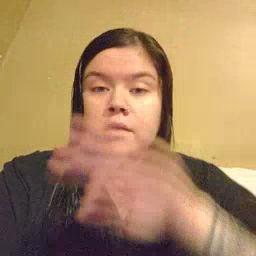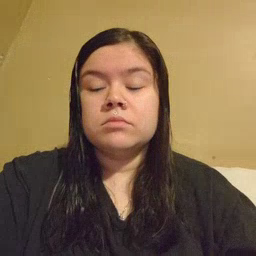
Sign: fireman